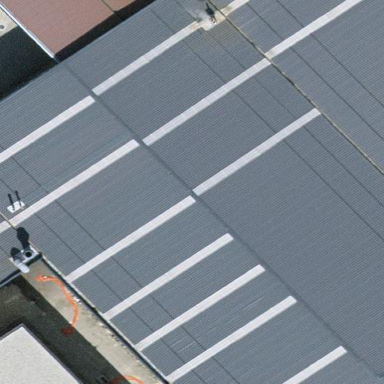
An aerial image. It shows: Building that houses car shop.